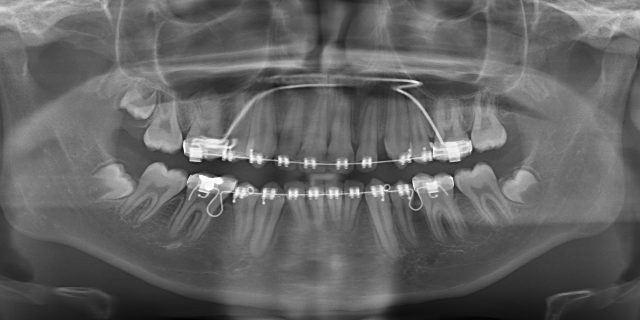
adult